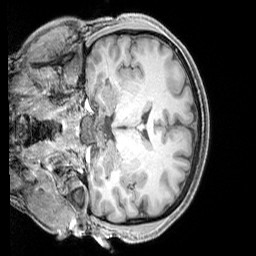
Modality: T1w
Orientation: coronal
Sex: male
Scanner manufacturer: siemens
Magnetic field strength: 3 T
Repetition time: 2.3 s
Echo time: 0.00226 s